Question: I have a dynamically generated bitmap in Android that I would like to feather from the top edge such that the border area would be fully transparent at the top and gradually change to fully opaque slightly below.
### Create an evenly fully-transparent top edge
'''
transparentPaint = new Paint(Paint.ANTI_ALIAS_FLAG);
transparentPaint.setXfermode(new PorterDuffXfermode(PorterDuff.Mode.SRC_OUT));
Shader shader = new LinearGradient(0, 0, 0, 20,
Color.TRANSPARENT, Color.TRANSPARENT, Shader.TileMode.CLAMP);
transparentPaint.setShader(shader);
// the bitmap is dynamically generated beforehand
Canvas c = new Canvas(bitmap);
c.drawRect(0, 0, bitmapWidth, 20, transparentPaint);
'''
### Alpha gradient instead of fully-transparent hole?
How would you achieve something like this:

[ Just the top edge in this case ]
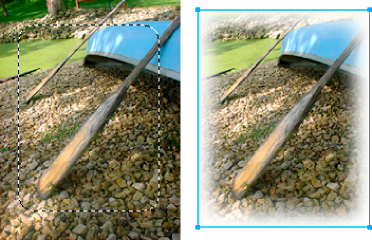
Answer: Have a look at this example: <URL>
Here is a way to do it with a gradient paint:
'''
Paint framePaint = new Paint();
for(int i = 1; i < 5; i++){
setFramePaint(framePaint, i, imageW, imageH);
myCanvas.drawPaint(framePaint);
}
'''
...
'''
private void setFramePaint(Paint p, int side, float iw, float ih){
// paint, side of rect, image width, image height
p.setShader(null);
p.setXfermode(new PorterDuffXfermode(PorterDuff.Mode.DST_IN));
float borderSize = 0.1f; //relative size of border
//use the smaller image size to calculate the actual border size
float bSize = (iw > ih)? ih * borderSize: ih * borderSize;
float g1x = 0;
float g1y = 0;
float g2x = 0;
float g2y = 0;
int c1 = 0, c2 = 0;
if (side == 1){
//left
g1x = 0;
g1y = ih/2;
g2x = bSize;
g2y = ih/2;
c1 = Color.TRANSPARENT;
c2 = Color.BLACK;
}else if(side == 2){
//top
g1x = iw/2;
g1y = 0;
g2x = iw/2;
g2y = bSize;
c1 = Color.TRANSPARENT;
c2 = Color.BLACK;
}else if(side == 3){
//right
g1x = iw;
g1y = ih/2;
g2x = iw - bSize;
g2y = ih/2;
c1 = Color.TRANSPARENT;
c2 = Color.BLACK;
}else if(side == 4){
//bottom
g1x = iw/2;
g1y = ih;
g2x = iw/2;
g2y = ih - bSize;
c1 = Color.TRANSPARENT;
c2 = Color.BLACK;
}
p.setShader(new LinearGradient(g1x, g1y, g2x, g2y, c1, c2, Shader.TileMode.CLAMP));
}
'''